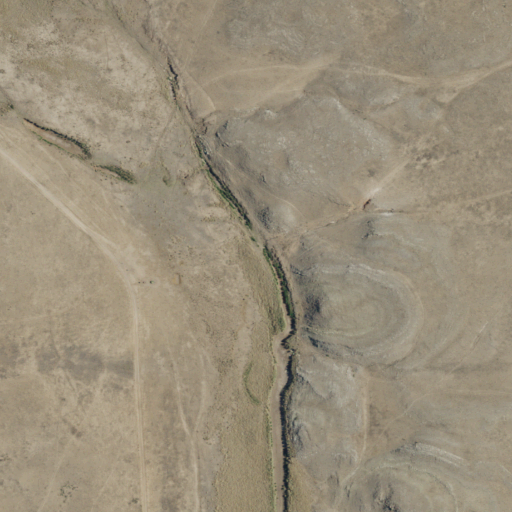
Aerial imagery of valley in New Mexico named Automobile Draw containing grassland and shrub